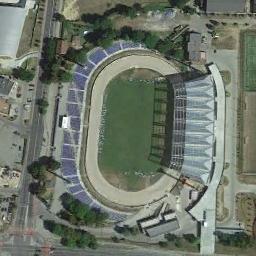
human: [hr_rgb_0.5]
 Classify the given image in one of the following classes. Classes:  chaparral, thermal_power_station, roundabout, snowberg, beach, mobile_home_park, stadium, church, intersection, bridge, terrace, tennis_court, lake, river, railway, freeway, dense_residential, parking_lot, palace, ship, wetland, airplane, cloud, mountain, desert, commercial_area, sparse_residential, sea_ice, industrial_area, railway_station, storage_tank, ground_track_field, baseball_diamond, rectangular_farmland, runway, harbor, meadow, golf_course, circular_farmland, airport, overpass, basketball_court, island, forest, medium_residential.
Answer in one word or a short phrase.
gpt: stadium